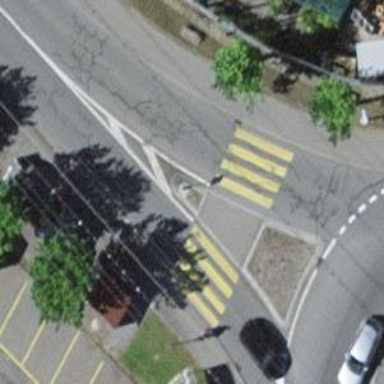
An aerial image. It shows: Footway located on traffic island.